Question: I've this website <URL> seems to change its opacity.
Also there's a transparent space instead of an image on left side of the tab.
Obviously I'm facing these problems using Internet Explorer 8.
This problem is quite weird because I can reproduce this issue only on XP PCs. With emulators (IE Tester, IE Tab on Chrome, IE11 compatibility mode enabled) I can't reproduce the problem.
Any suggestion?
I attach a screenshot:

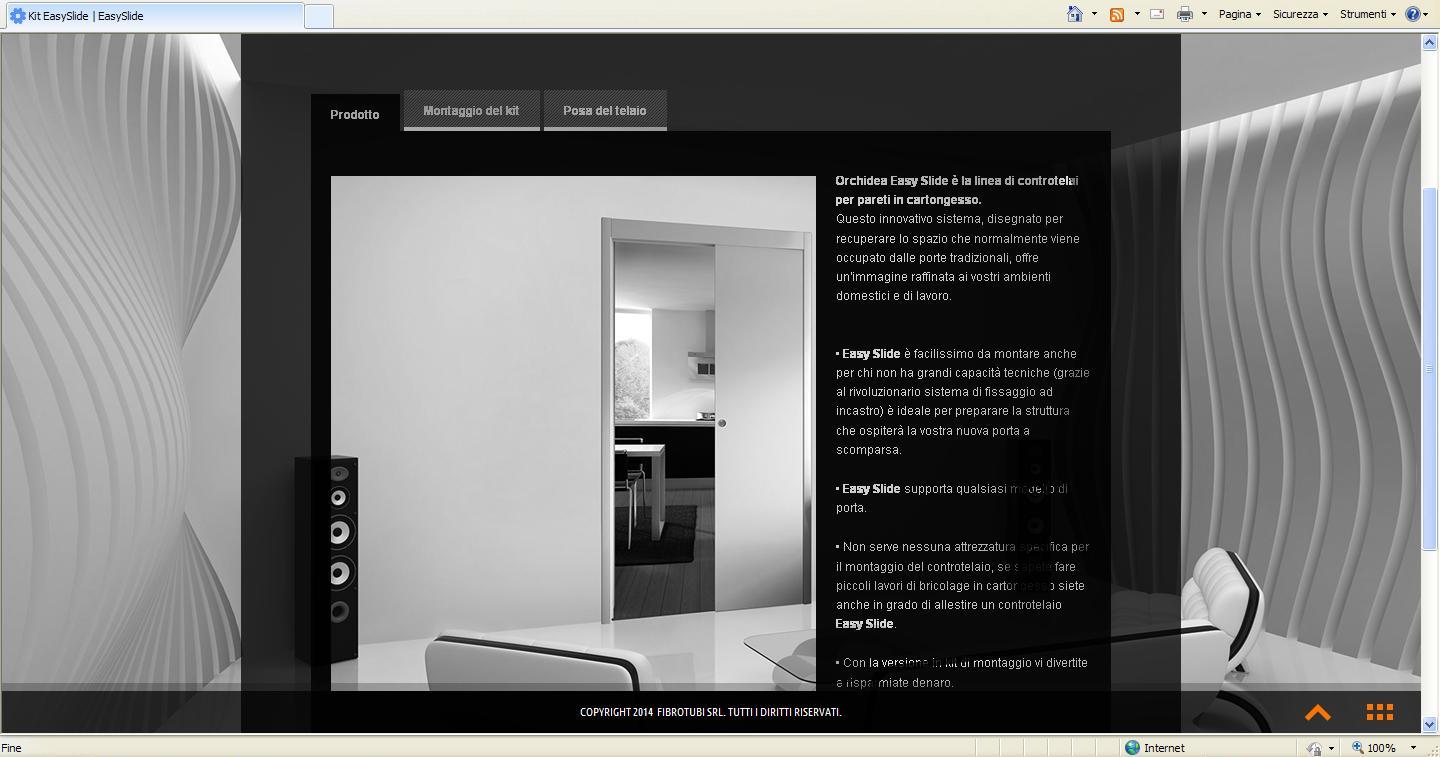
Answer: Have you tried using '-ms-filter'?
See - <URL>